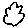
Label: cloud